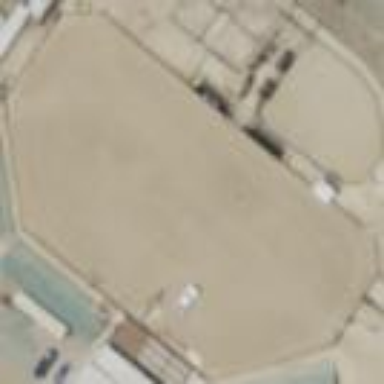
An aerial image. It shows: Dirt pitch for rodeo sports on leisure land.